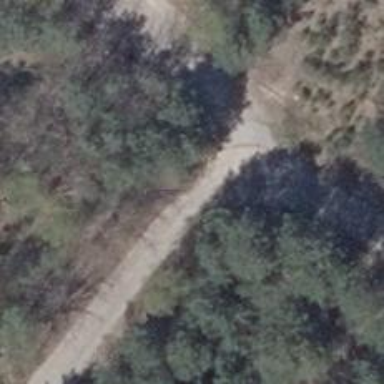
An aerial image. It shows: Service road with surface made of concrete plates.